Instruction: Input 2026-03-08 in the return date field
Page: home
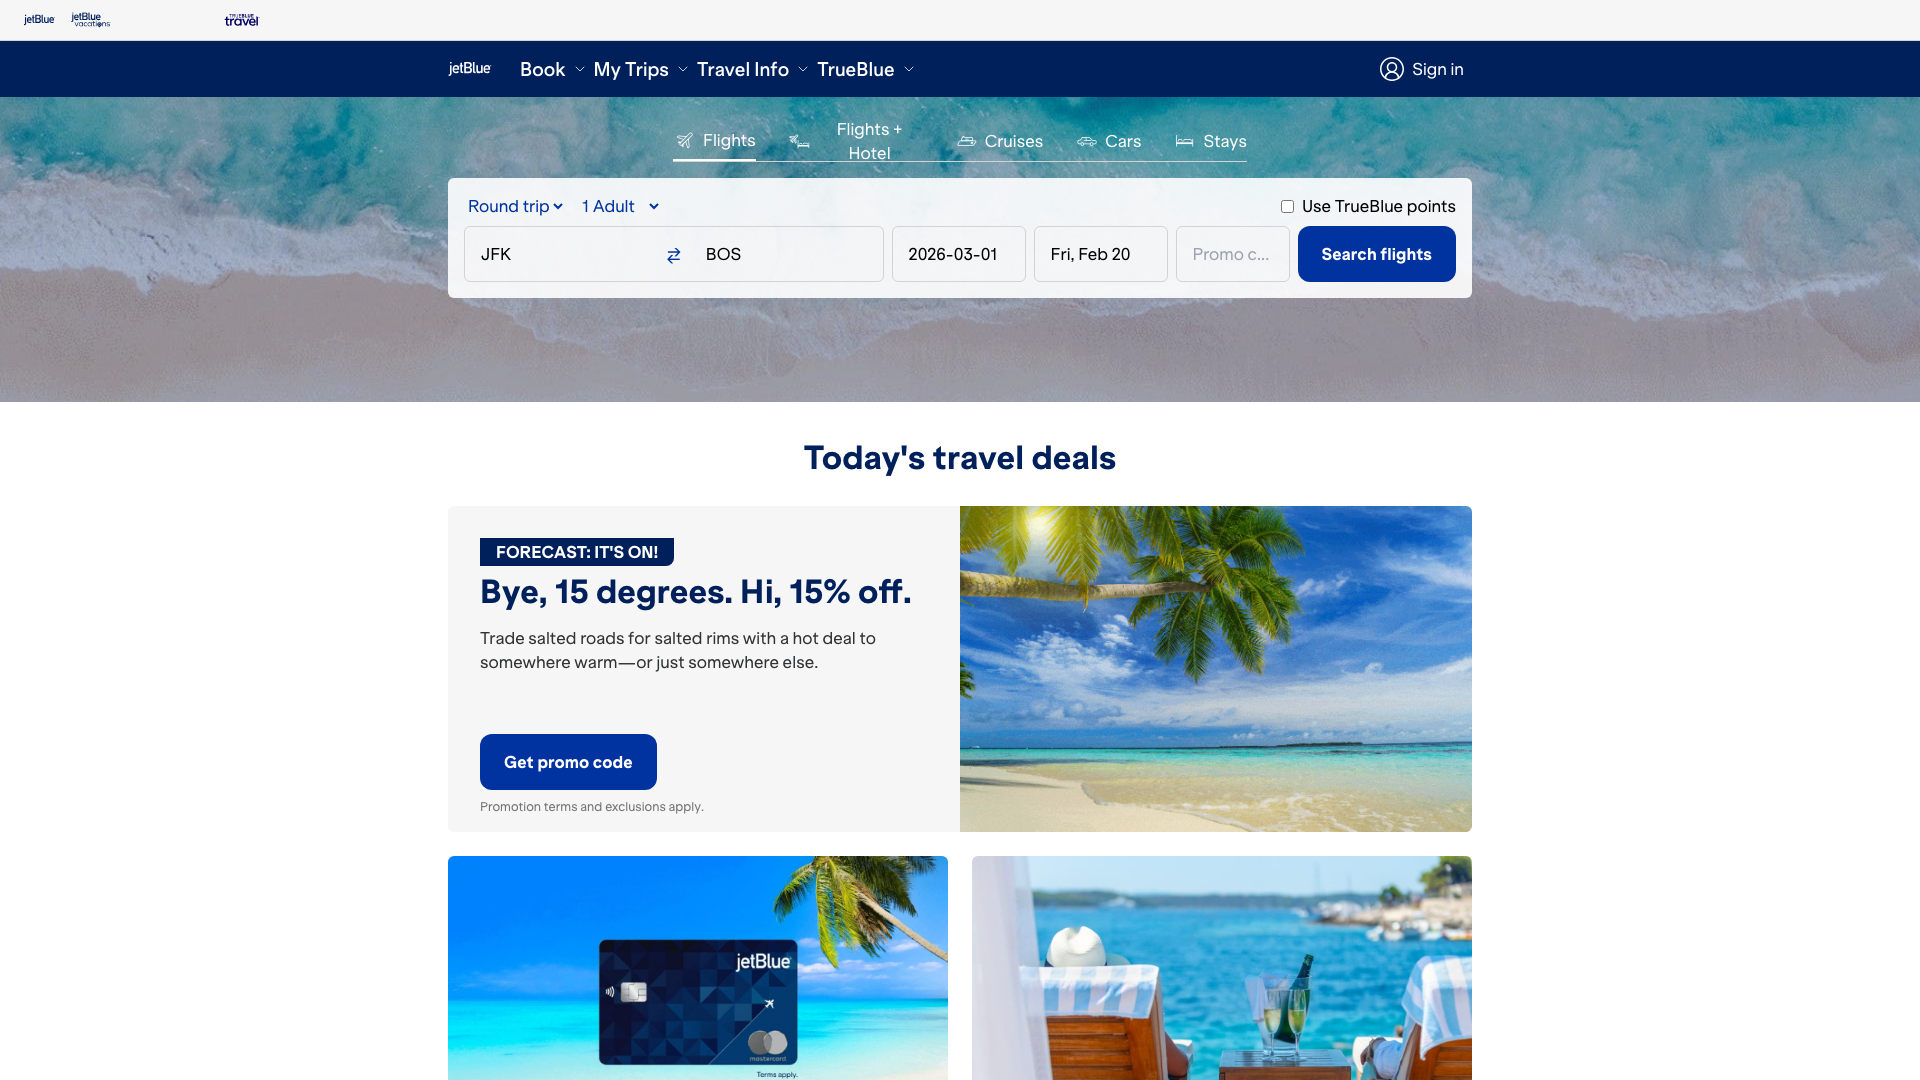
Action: type